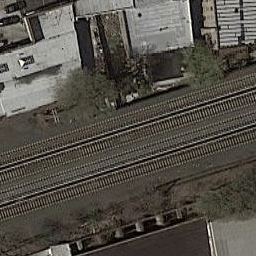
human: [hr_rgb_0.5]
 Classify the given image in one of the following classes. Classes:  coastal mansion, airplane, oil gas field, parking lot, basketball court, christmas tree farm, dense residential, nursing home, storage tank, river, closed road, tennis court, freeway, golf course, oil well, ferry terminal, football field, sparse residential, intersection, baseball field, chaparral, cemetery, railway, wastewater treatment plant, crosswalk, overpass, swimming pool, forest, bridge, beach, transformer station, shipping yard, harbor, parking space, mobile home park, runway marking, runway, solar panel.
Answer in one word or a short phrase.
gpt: railway